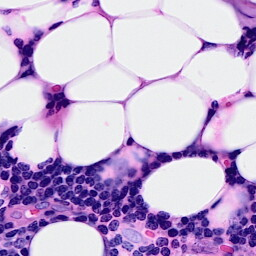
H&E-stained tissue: Breast